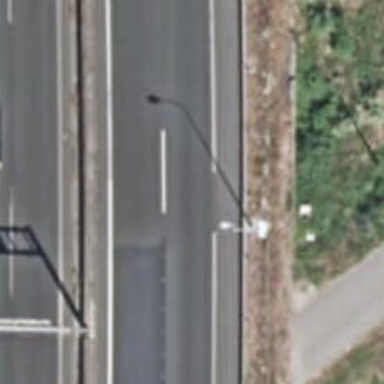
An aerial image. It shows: Motorway bridge.